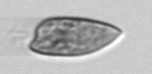
Label: Prorocentrum_dentatum